Question: I'm trying to get the color that stands out in a uiimage like I would get a red color if this was the photo:

I know to get the average color i would use the code below but it would return nlack or a gray as the average color I want this code to get that red color.
'''
CGColorSpaceRef colorSpace = CGColorSpaceCreateDeviceRGB();
unsigned char rgba[4];
CGContextRef context = CGBitmapContextCreate(rgba, 1, 1, 8, 4, colorSpace, kCGImageAlphaPremultipliedLast | kCGBitmapByteOrder32Big);
CGContextDrawImage(context, CGRectMake(0, 0, 1, 1), artworkImageView.image.CGImage);
CGColorSpaceRelease(colorSpace);
CGContextRelease(context);
UIColor *colorOfArtwork;
if(rgba[3]) {
CGFloat alpha = ((CGFloat)rgba[3])/255.0;
CGFloat multiplier = alpha/255.0;
colorOfArtwork = [UIColor colorWithRed:((CGFloat)rgba[0])*multiplier
green:((CGFloat)rgba[1])*multiplier
blue:((CGFloat)rgba[2])*multiplier
alpha:alpha];
}
else {
colorOfArtwork = [UIColor colorWithRed:((CGFloat)rgba[0])/255.0
green:((CGFloat)rgba[1])/255.0
blue:((CGFloat)rgba[2])/255.0
alpha:((CGFloat)rgba[3])/255.0];
}
'''
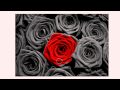
Answer: I did something very similar to omz's answer.
1). Iterate through pixels and capture the most frequent colors in a UIImage
2). Iterate over the most frequent colors and find the color that has the highest (value + saturation) sum.
I found out that value(brightness) plus the saturation would work when I visited <URL> . A saturation of 0 is white and a value of 0 is black. Opposite of these colors I noticed that at around 100% saturation and value is where these stand out colors subsided.
Another option which I tried but returned less favorable results, was to convert it to HSL and retrieve the lightness. In a range from 0 - 100, 50 is where the saturation and value would be 100. So instead of getting the highest sum of saturation and value you would iterate through the colors getting the color with a lightness most close to 50.
My code is below:
'''
#import "ImageHelper.h" //Found Here-> https://github.com/fylfot/MostResentColorUIImage/blob/master/MostRecentColor/ImageHelper.h
...
float maxDominatingFactor = 0.0;
UIColor *standOutColor;
NSArray *colors = [ImageHelper mostFrequentColors:30 of:self withColorPallete:ColorPalete512];
for(UIColor *color in colors){
if(([color brightness] + [color saturation]) > maxDominatingFactor){
standOutColor = color;
maxDominatingFactor = ([color brightness] + [color saturation]);
}
}
//standOutColor is now the stand out color
'''
Note: I have a category on UIColor for calculating brightness and saturation.
Here is a project I made for it:
<URL>